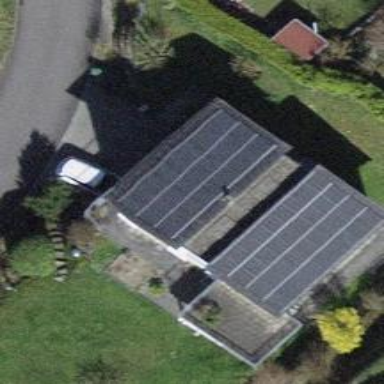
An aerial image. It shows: Solar power generator.